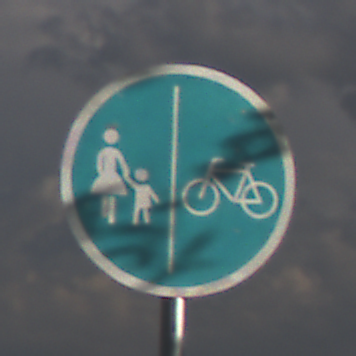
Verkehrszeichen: GetrennterRadUndGehwegRadwegRechts
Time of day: MorningAfternoon
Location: Outdoor (Nature)
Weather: PartlyCloudy
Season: NotSpecified
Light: Natural